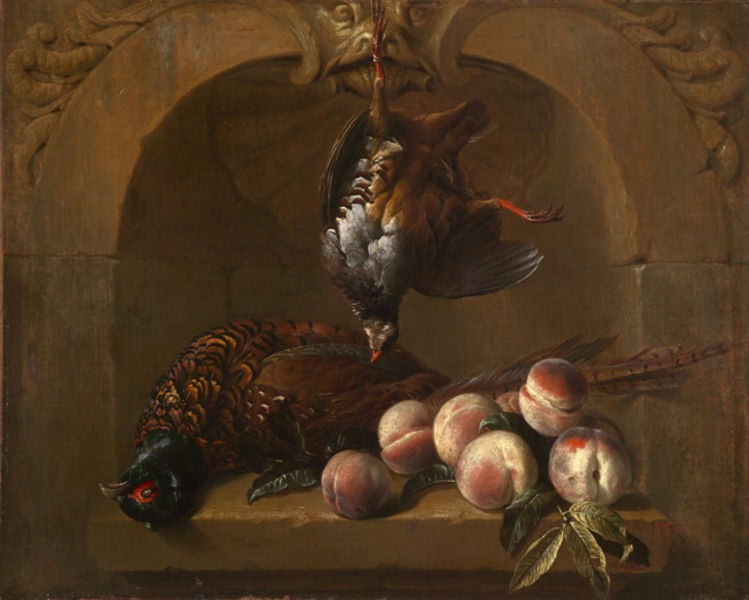
Titel: Stilleben mit Rothuhn, Fasan und Pfirsichen
Künstler: Alexandre Desportes (Kopie)
Standort: Karlsruhe
Institution: Staatliche Kunsthalle Karlsruhe
Schlagwörter: blätter, feder, flügel, gemälde, kopf, laub, schatten, vogel, gelb, grün, braun, bunt, grau, licht, orange, weiss, ölbild, obst, rot, tier, tiere, beige, malerei, ornament, bart, wand, augen, barock, federn, gefieder, mord, stein, taube, tod, tot, öl, ast, vögel, blatt, rosa, kamin, frucht, früchte, stilleben, stillleben, schwanz, relief, bein, ruhe, liegen, schnabel, bogen, mauer, füsse, unglück, wild, dekoration, dekor, ornamente, verzierung, unten, nische, nahrung, gewölbe, hängen, maske, fuss, zweig, mauerwerk, krallen, jagd, sims, fisch, geflügel, truthahn, hängend, beute, fasan, fasane, jagdstilleben, jagdstillleben, sterben, pfirsich, auerhahn, kralle, gedeckte farben, muschel, niesche, rebhuhn, aprikose, aprikosen, pfirsiche, pflaume, ornamentik, groteske, barok, rocaille, barrok, pfirsisch, pfirsische, genick, mauernische, kopfüber, mulde, gehängt, fischmaul, wachtel, fasanen, 1600, 1580, aufgehängter vogel, rebhunhn, pfirliche, blätetr